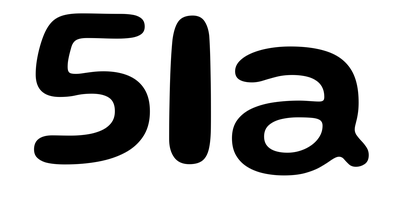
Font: Gluten_Medium